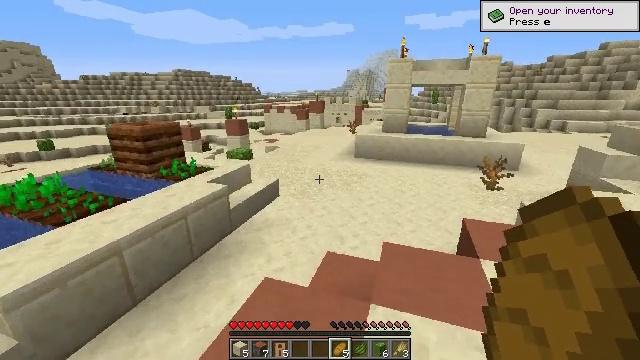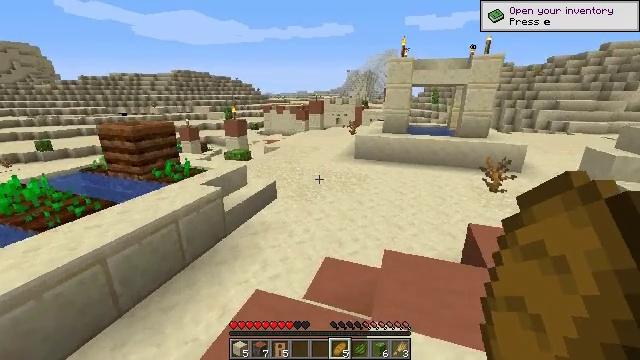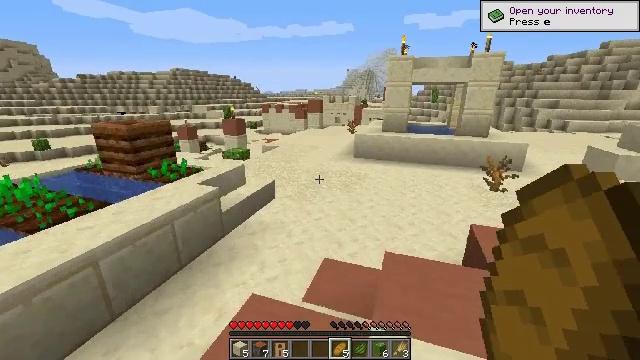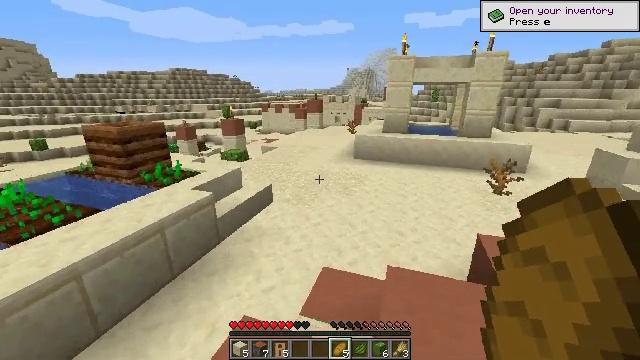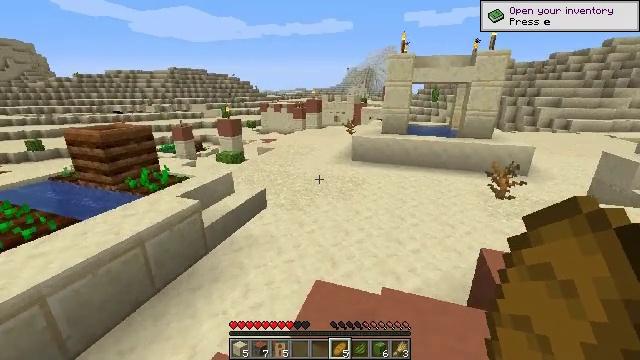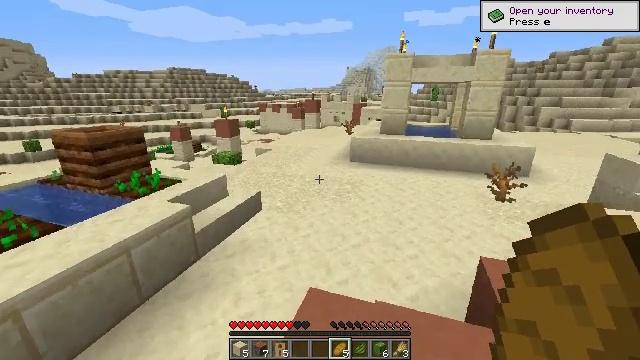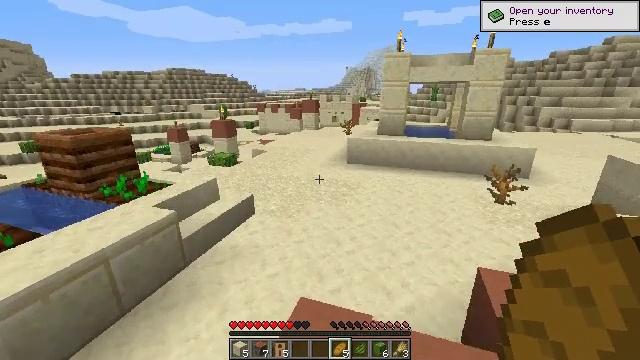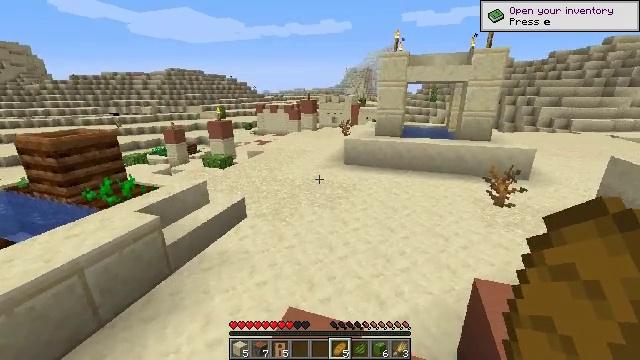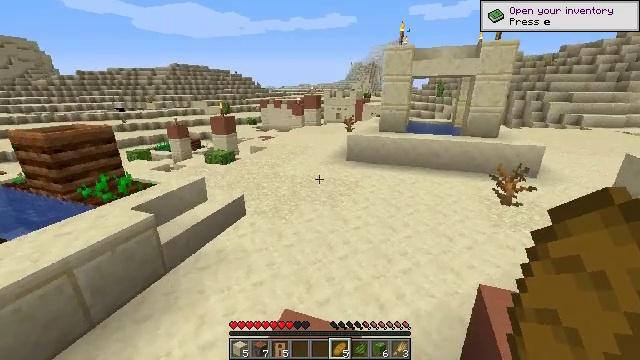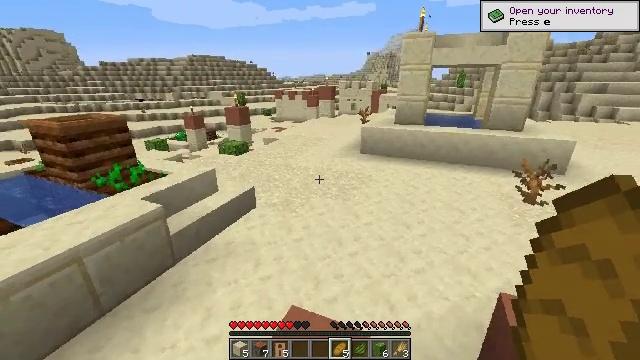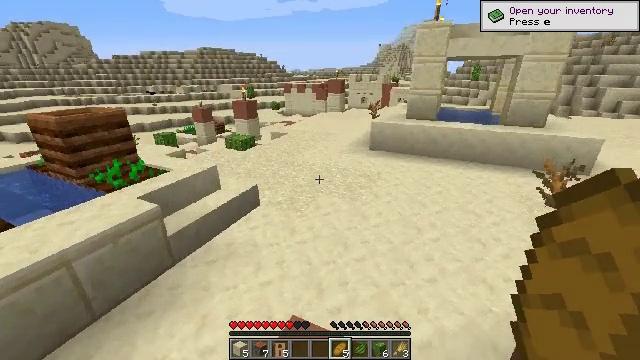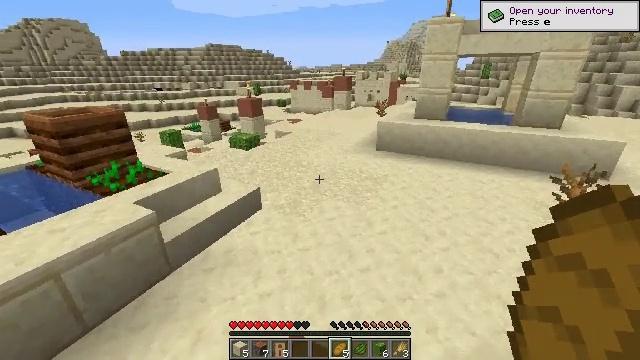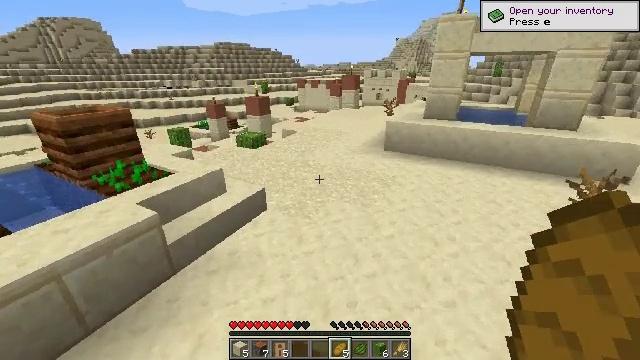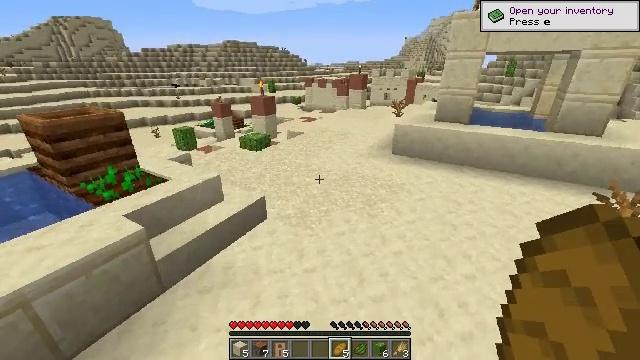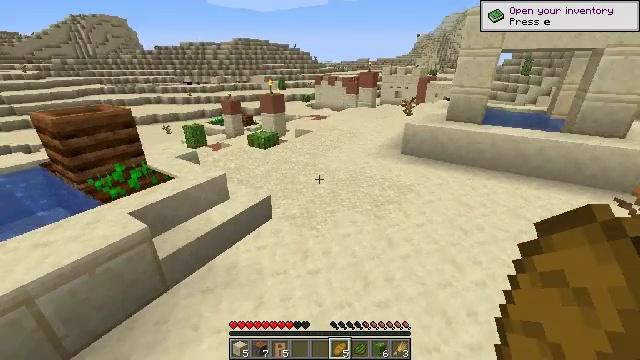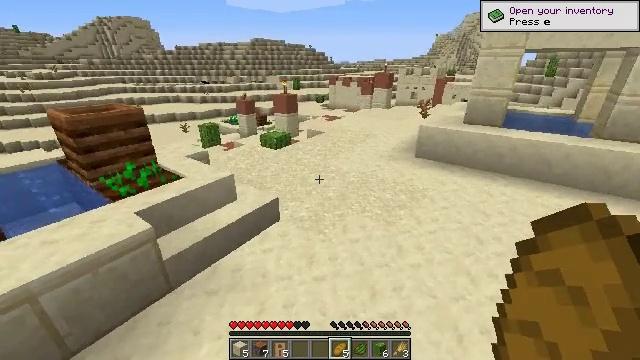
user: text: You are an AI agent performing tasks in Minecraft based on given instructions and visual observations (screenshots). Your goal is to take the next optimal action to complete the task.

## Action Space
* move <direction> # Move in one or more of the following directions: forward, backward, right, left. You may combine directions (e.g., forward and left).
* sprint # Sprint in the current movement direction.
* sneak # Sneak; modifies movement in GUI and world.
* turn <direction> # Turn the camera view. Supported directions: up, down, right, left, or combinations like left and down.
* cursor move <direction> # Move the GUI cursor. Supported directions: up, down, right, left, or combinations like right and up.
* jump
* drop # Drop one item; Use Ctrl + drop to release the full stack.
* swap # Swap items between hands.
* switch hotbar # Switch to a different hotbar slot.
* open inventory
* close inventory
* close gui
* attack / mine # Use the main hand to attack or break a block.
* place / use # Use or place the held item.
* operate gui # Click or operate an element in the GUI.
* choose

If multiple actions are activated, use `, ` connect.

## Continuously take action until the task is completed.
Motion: motion action
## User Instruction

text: Retrieve the lime bed from its current location.
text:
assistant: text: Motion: move forward
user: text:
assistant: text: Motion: move forward
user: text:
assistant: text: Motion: move forward and move right
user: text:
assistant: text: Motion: move forward and move right
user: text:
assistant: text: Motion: move forward and move right
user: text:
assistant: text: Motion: move forward and move right
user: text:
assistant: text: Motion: move forward and move right
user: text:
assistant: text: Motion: move forward, turn left and down
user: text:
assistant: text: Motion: move forward, turn left and down
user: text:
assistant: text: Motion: move forward, turn left and down
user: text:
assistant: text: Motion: move forward, turn left
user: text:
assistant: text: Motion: move forward, turn left
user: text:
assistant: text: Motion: move forward, turn left
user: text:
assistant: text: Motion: move forward and move right, turn left
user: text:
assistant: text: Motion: move forward and move right, turn left
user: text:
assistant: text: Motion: move forward and move right, turn left
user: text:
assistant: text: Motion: move forward and move right, turn left
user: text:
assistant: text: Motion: move forward and move right, turn left
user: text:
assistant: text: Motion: move forward, turn left
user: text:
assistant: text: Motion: move forward, turn left
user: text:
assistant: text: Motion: move forward
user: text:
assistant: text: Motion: move forward
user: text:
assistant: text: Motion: move forward
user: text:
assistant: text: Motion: move forward
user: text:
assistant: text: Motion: move forward
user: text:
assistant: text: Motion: move forward
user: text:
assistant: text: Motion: move forward
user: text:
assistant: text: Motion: move forward
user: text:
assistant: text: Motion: move forward
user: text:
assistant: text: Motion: move forward